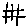
Label: square